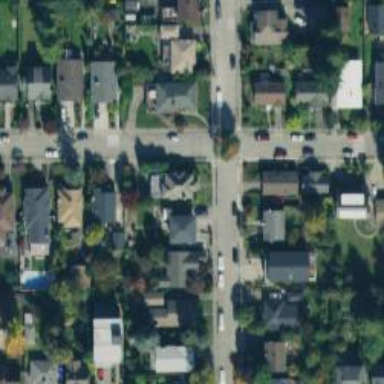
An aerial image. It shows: Residential road with separate sidewalk.